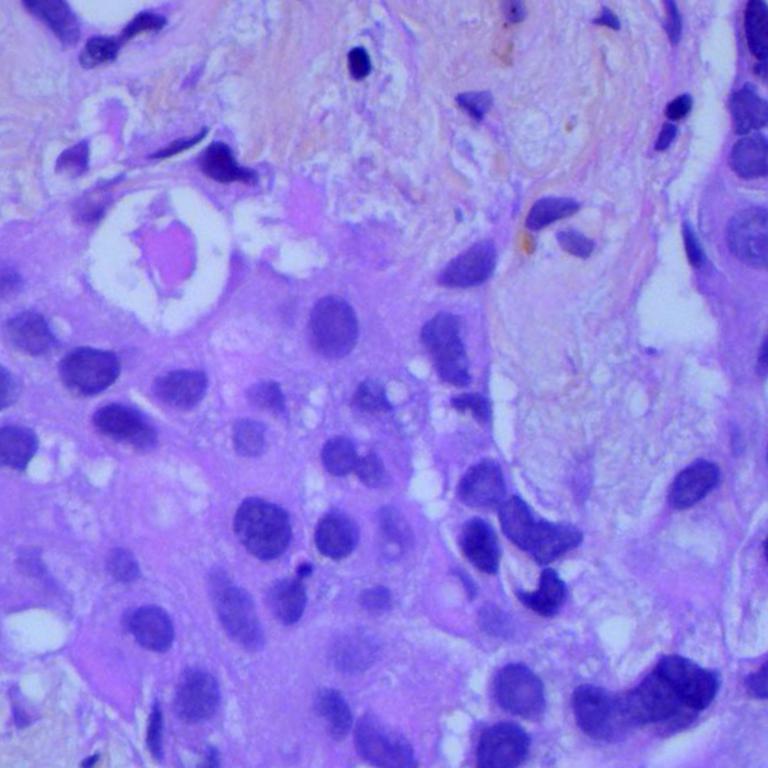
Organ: lung
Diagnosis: adenocarcinomas